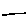
Label: line